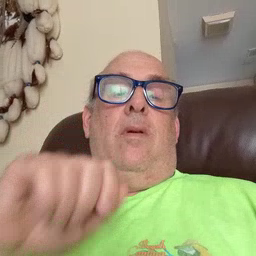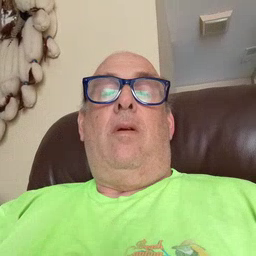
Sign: aunt